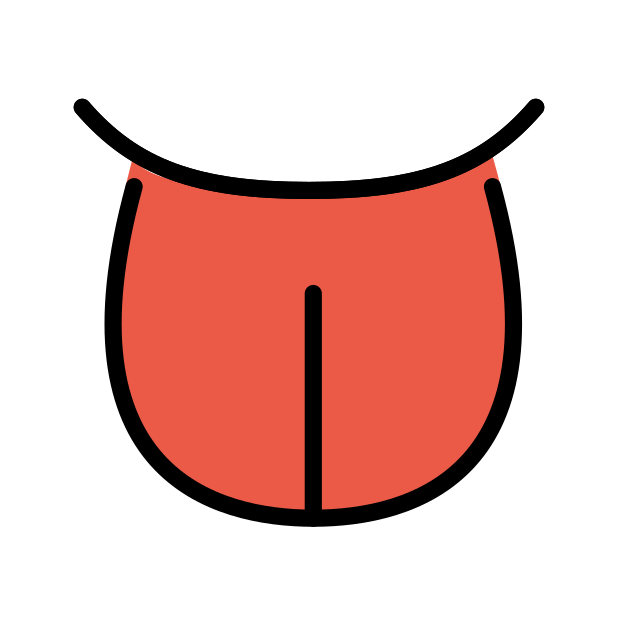
tongue